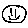
Label: smiley face